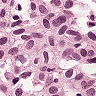
Metastatic tissue present: yes